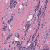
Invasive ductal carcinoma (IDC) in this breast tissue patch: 1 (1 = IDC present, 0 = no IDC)